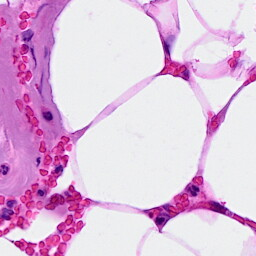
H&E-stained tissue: Breast